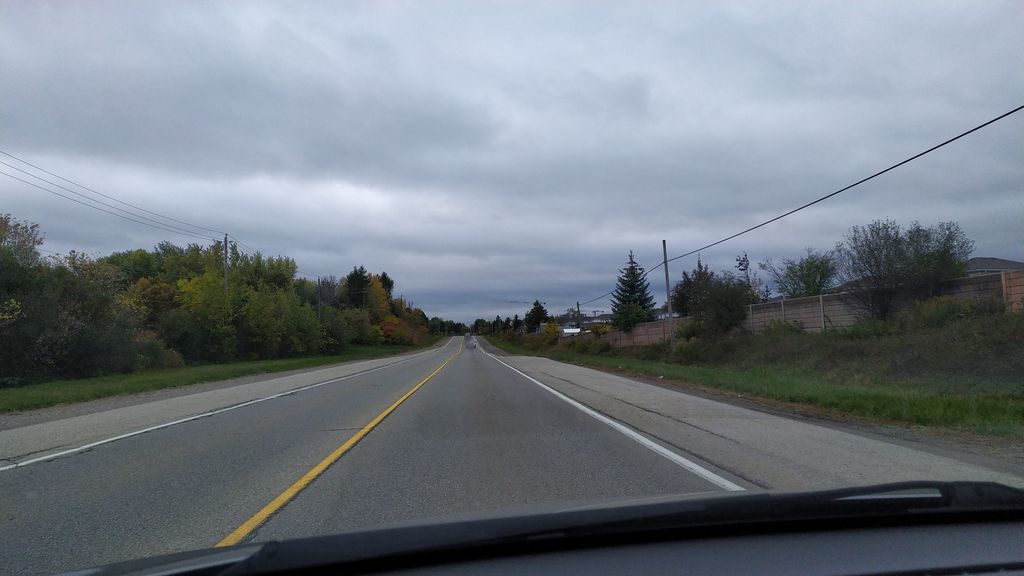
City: kitchener-waterloo